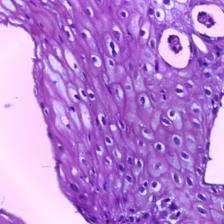
Diagnosis: Normal